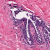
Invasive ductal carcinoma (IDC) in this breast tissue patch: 0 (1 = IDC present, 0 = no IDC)